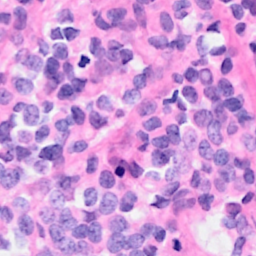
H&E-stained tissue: Breast